Question: I have a problem updating 'DataGridView' from another thread. Let me explain. When user clicks a button on a form I need to populate the grid with some rows. This process takes some time, so I'm doing it in a separate thread. Before starting the thread I set 'DataGridView.Enabled' property to 'false', to prevent user from editing items while they are being added, and just before the working thread ends I set 'Enabled' back to 'true'.
The problem is 'DataGridView' won't update its contents correctly if scrollbars need to be shown. I'll illustrate this with a screenshot:

As you can see, the last visible row is partially drawn and the 'DataGridView' won't scroll down. If I resize the grid, making it to repaint itself, all rows appear normally.
Here is some code:
'''
private void button1_Click(object sender, EventArgs e)
{
string[] fileNames = new string[] { "file1", "file2", "file3" };
Thread AddFilesToListThread = new Thread(ThreadProcAddRowsToGrid);
dataGridView1.Enabled = false;
AddFilesToListThread.Start(fileNames);
}
delegate void EmptyDelegate();
private void ThreadProcAddRowsToGrid(object fileNames)
{
string[] files = (string[])fileNames;
foreach (string file in files)
{
EmptyDelegate func = delegate
{
dataGridView1.Rows.Add(file);
};
this.Invoke(func);
}
EmptyDelegate func1 = delegate
{
dataGridView1.Enabled = true;
};
this.BeginInvoke(func1);
}
'''
I've also notices that only 'Enabled' property causes this strange behaviour. Changing, for example, 'BackgroundColor' works fine.
Could you help me see where the problem is?
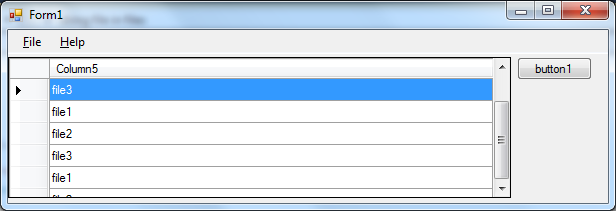
Answer: Have you tried 'DataGridView.Refresh()'
Maybe setting the readonly property instead of dataGridView1.Enabled = true;?
Alternatively, I think this may be solved by separating your data from the UI.
It looks to me like this is a simplified example for SO here but if you can I would suggest replacing the equivalent line;
> dataGridView1.Rows.Add(file);
with
'''
DataTable table = getData(); //In your snippet (file)
BindingSource source = new BindingSource();
source.DataSource = table
dataGridView1.Datasource = source;
'''
Then you can also refresh the data using ResetBindings on the BindingSource;
'''
table = getData();; //Update your data object
source.ResetBindings(false);
'''